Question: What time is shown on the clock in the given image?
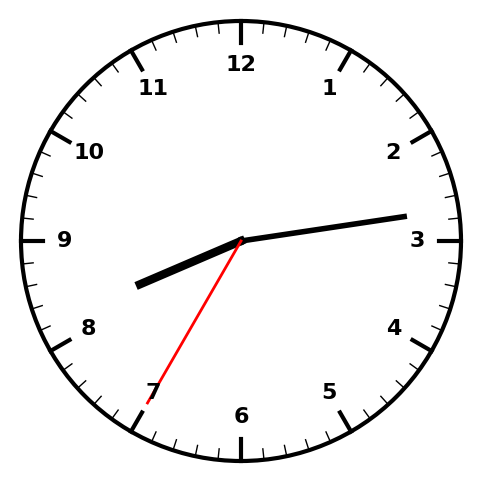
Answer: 08:13:35